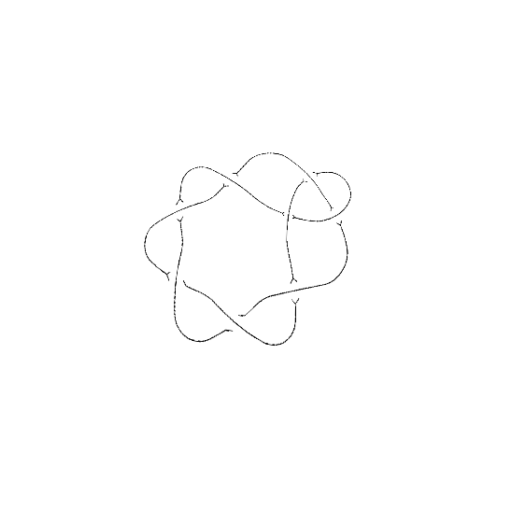
Crossing number: 8